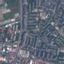
Label: Residential